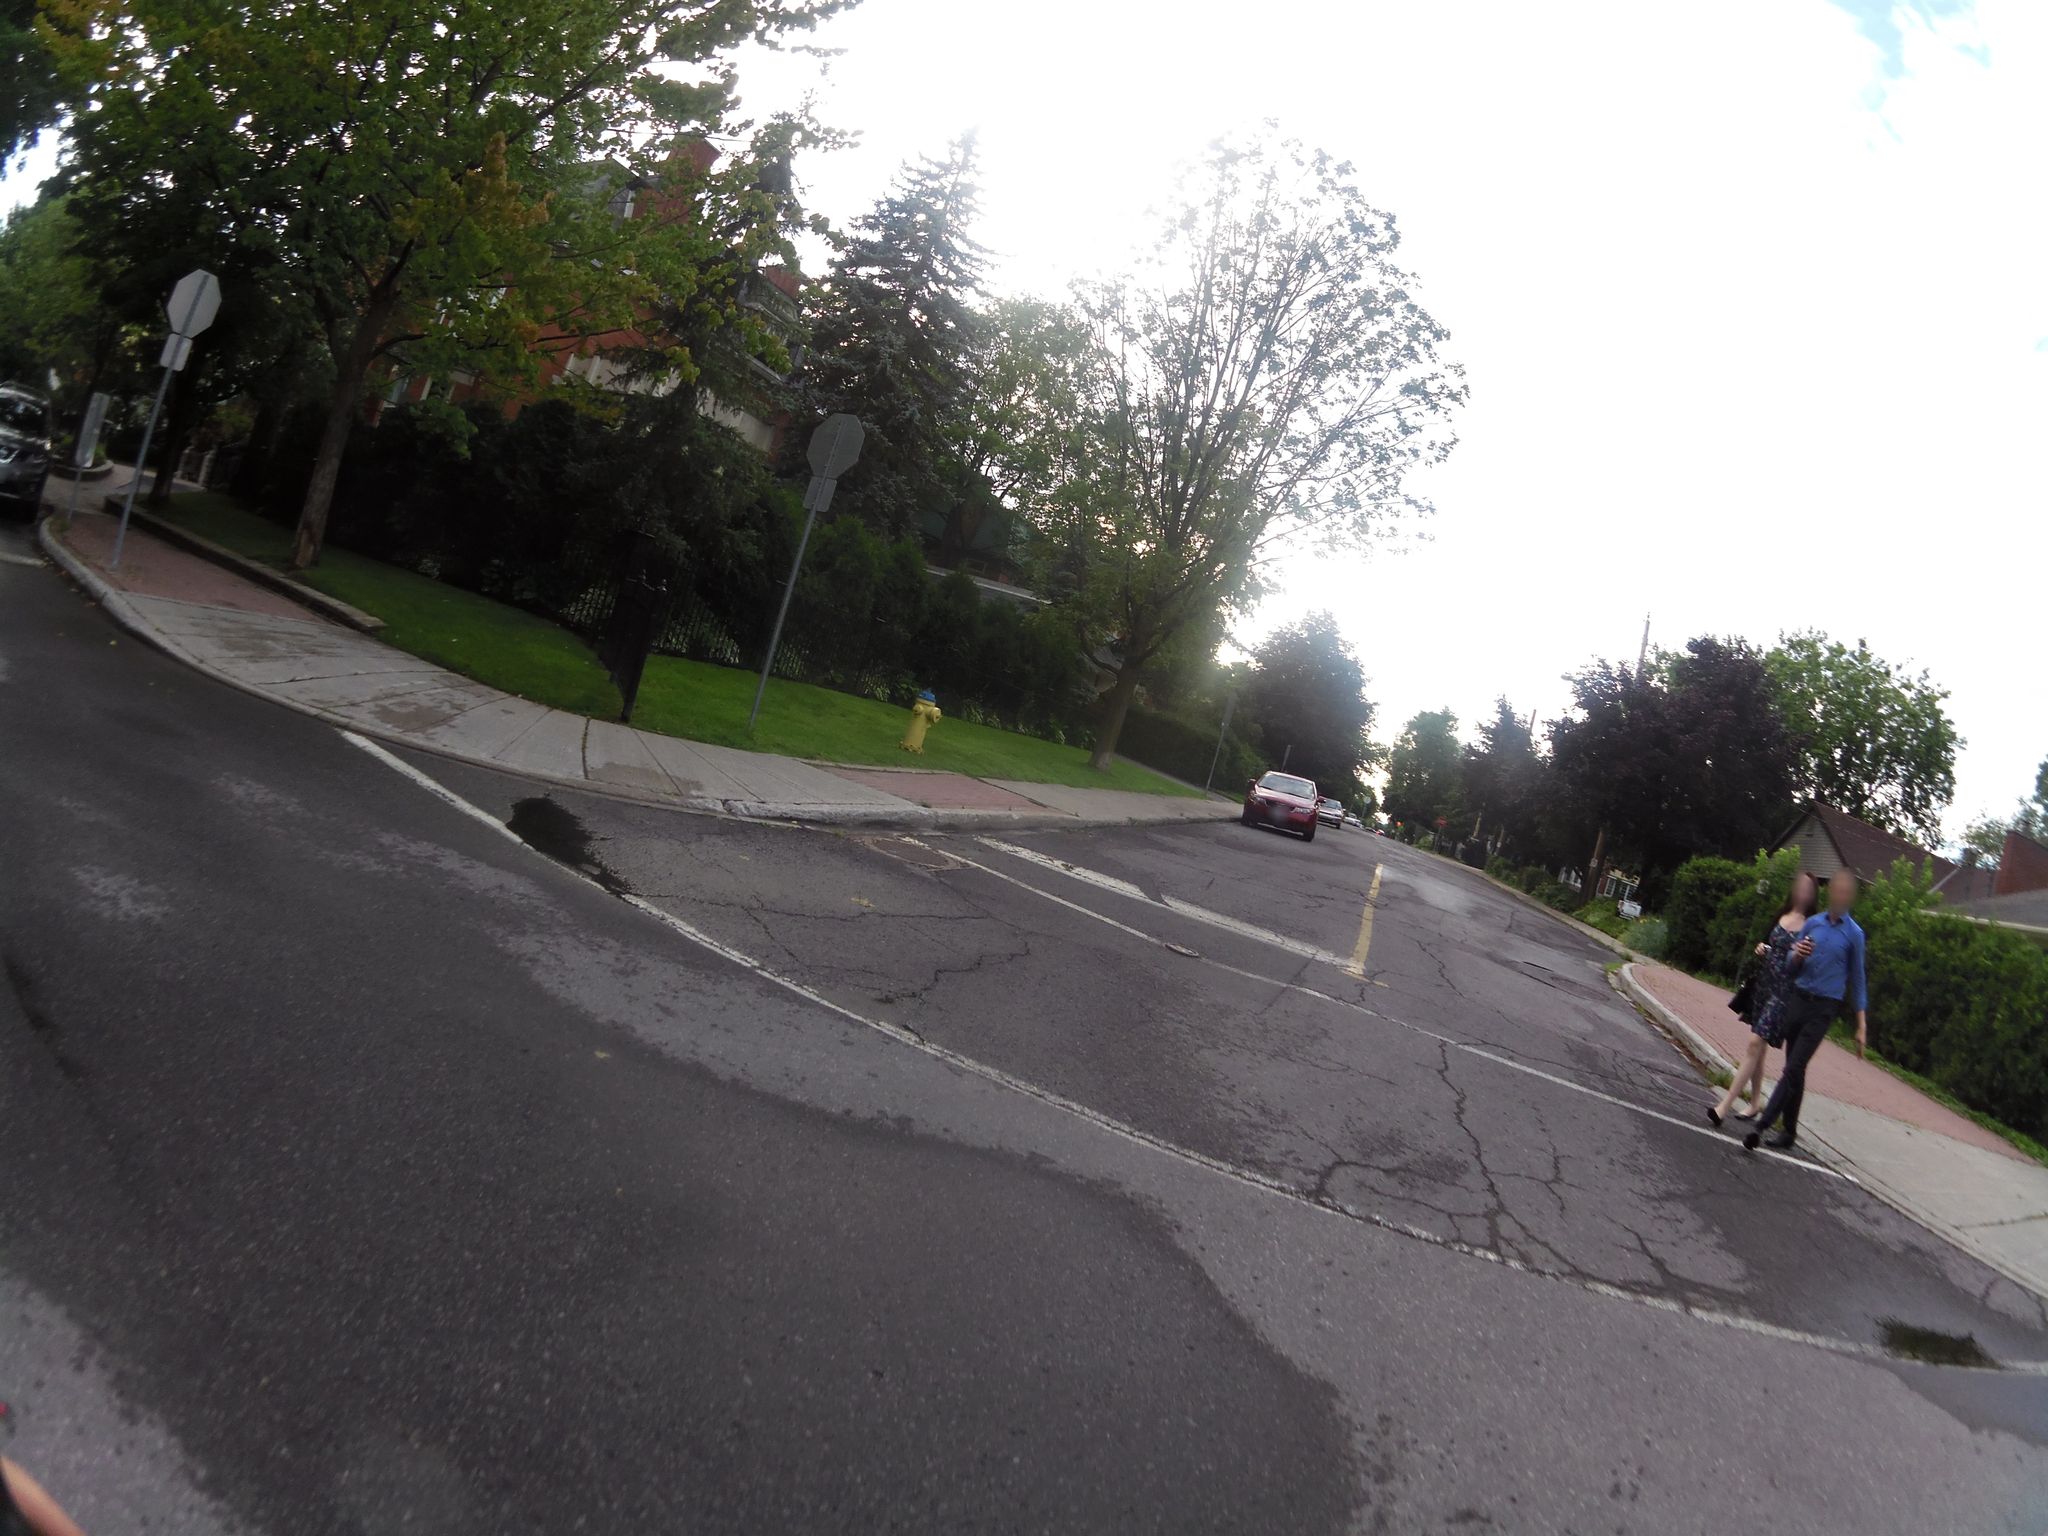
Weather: cloudy
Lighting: day
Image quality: slightly poor
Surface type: cycling surface
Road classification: residential
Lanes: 1
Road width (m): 1.5
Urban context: urban centre
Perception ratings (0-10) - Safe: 5.01, Lively: 8.18, Beautiful: 9.54, Boring: 2.67, Depressing: 1.22, Wealthy: 5.19